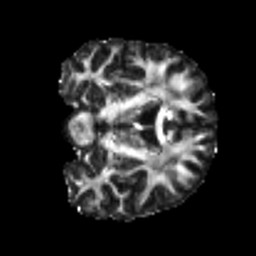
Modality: FA
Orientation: coronal
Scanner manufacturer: siemens
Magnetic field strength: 3 T
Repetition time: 4 s
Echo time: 0.0594 s